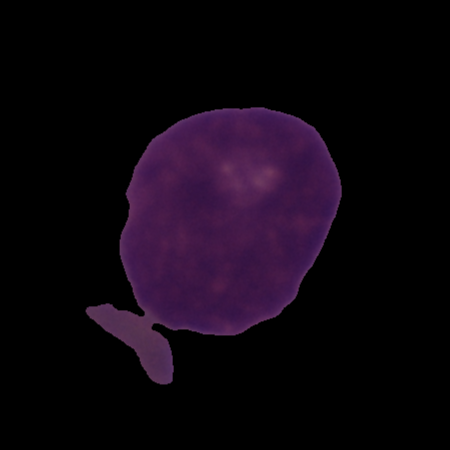
Label: cancer